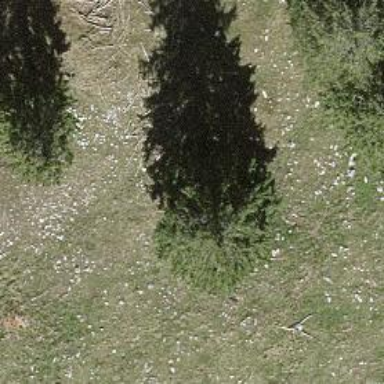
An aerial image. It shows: Single tag "natural: tree."